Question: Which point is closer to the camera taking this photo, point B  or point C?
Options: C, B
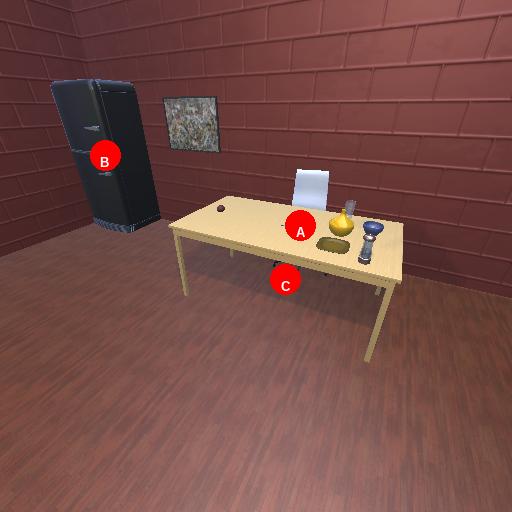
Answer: C